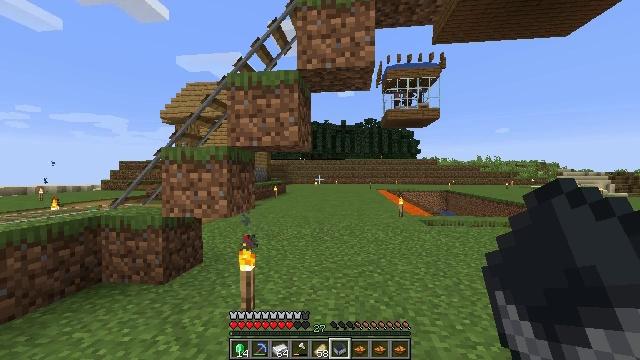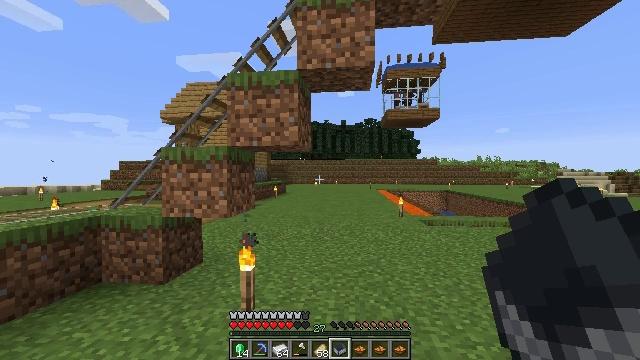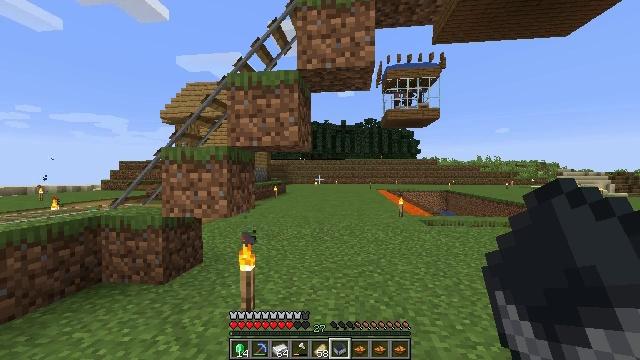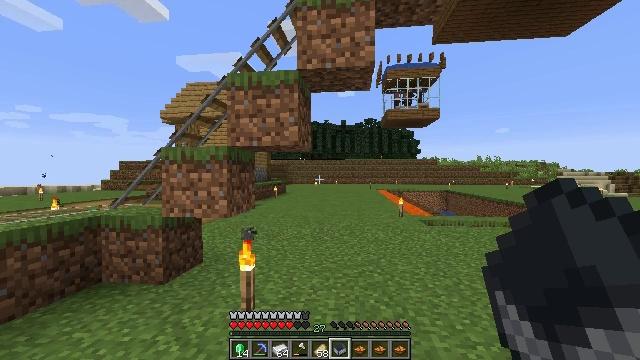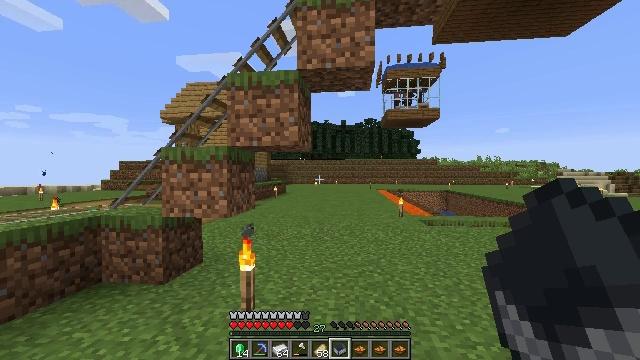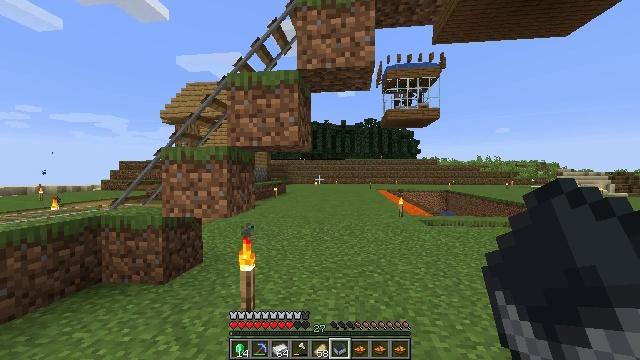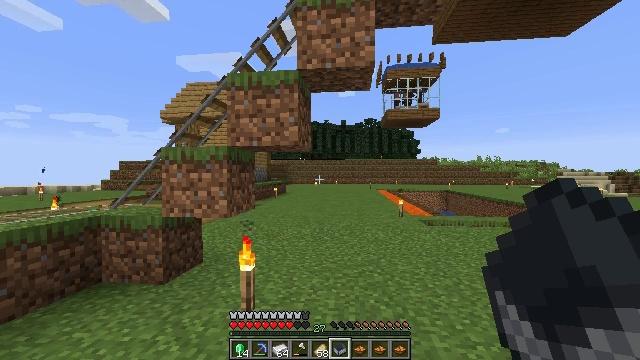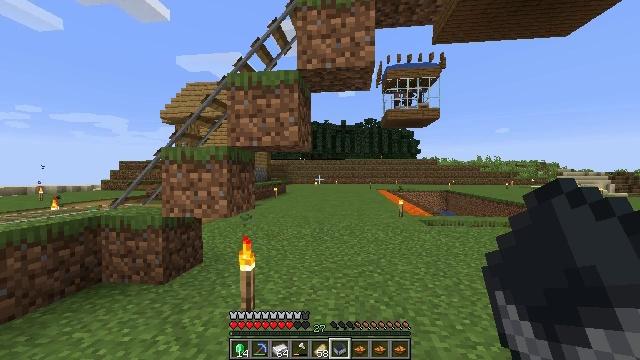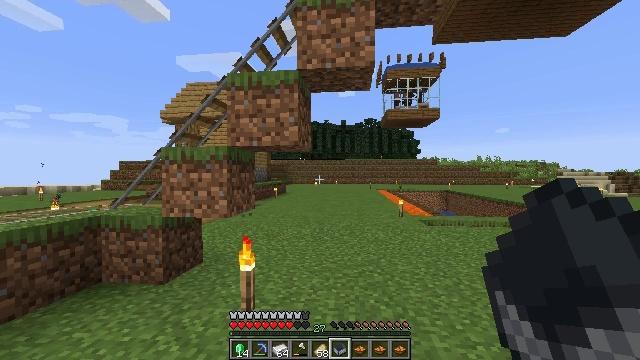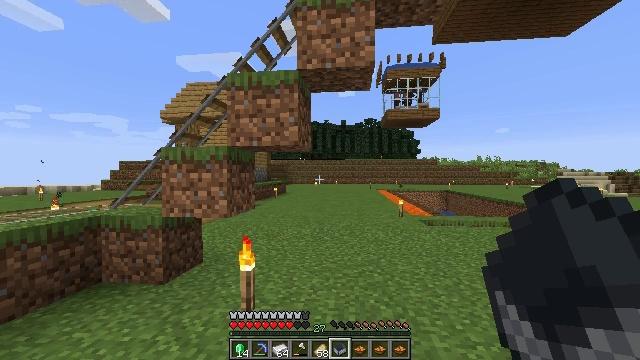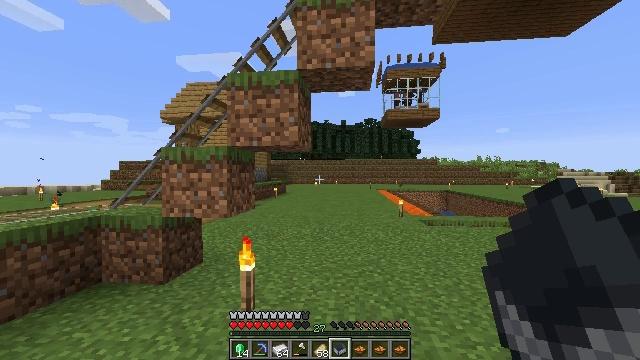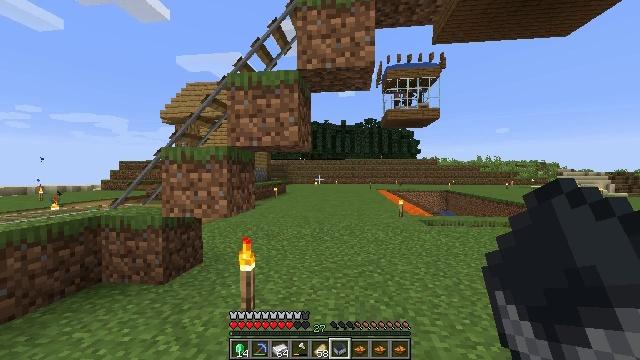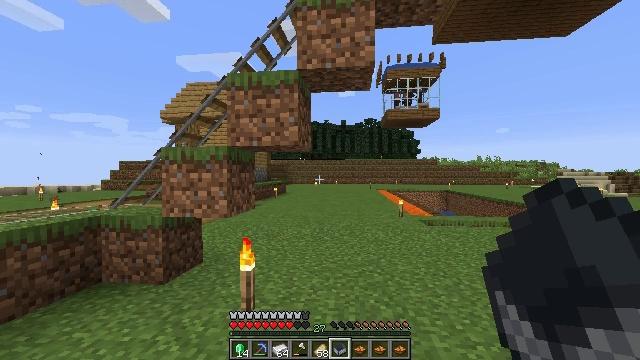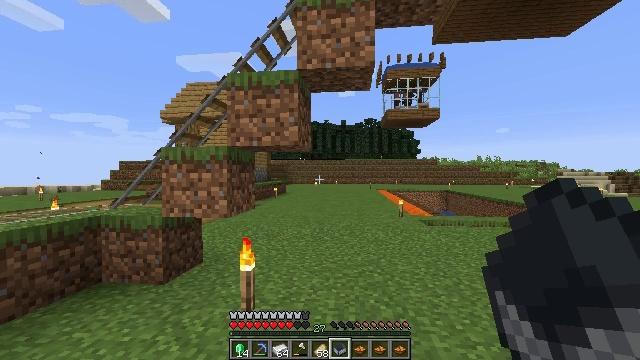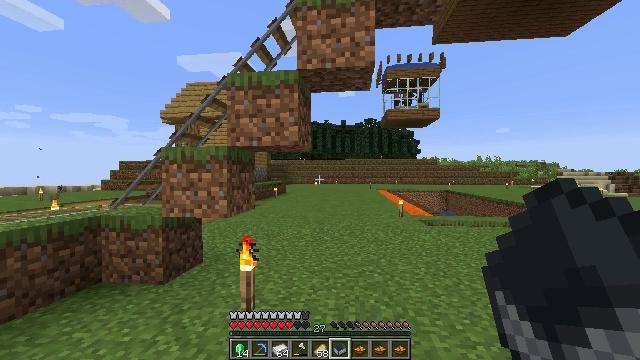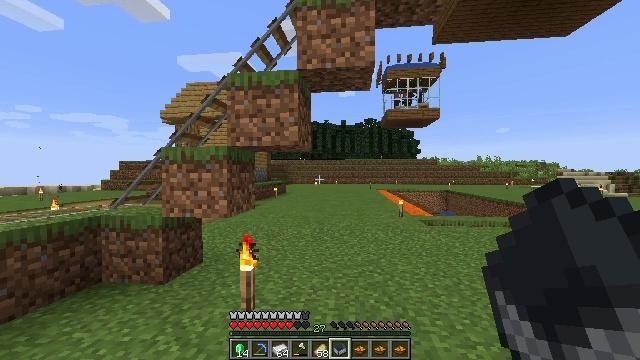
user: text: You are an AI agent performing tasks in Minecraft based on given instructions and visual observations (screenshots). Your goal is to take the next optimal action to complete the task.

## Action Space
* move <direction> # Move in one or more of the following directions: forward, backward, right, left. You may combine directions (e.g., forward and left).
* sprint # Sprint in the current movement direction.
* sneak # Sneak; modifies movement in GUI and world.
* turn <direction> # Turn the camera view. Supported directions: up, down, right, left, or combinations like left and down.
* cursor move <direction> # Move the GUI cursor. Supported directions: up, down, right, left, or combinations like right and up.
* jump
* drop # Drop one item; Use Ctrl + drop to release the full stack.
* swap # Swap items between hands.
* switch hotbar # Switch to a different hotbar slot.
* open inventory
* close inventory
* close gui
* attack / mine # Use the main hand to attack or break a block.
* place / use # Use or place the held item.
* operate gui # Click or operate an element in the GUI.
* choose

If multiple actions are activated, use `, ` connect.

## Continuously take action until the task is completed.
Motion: motion action
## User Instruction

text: Break the smoker to collect it.
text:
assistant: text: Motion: no_op
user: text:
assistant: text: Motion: no_op
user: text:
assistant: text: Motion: no_op
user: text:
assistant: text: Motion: no_op
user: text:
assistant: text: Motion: no_op
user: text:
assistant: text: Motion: no_op
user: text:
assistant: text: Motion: no_op
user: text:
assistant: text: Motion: no_op
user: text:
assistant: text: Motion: no_op
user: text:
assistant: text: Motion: no_op
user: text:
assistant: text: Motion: no_op
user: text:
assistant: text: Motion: no_op
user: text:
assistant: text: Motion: no_op
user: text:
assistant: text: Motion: no_op
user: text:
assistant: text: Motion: no_op
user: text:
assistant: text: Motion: no_op
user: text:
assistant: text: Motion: no_op
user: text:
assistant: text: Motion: no_op
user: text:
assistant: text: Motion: no_op
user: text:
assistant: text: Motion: no_op
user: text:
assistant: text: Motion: no_op
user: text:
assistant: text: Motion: no_op
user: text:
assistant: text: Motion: no_op
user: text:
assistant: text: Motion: no_op
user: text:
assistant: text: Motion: no_op
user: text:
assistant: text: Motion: no_op
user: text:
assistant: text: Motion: no_op
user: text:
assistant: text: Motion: no_op
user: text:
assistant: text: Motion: no_op
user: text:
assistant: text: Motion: no_op